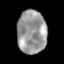
Tissue: lung
Cell type: Others
Senescence score: 0.6083
Nuclear area (px): 1243
Mean DAPI intensity: 152.882